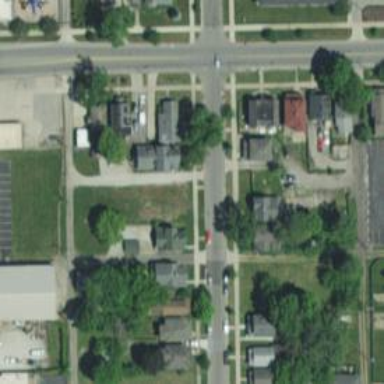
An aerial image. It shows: Alley classified as service road.